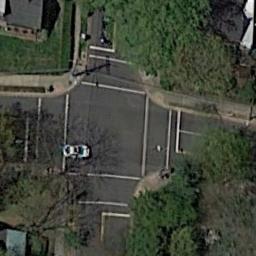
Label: intersection